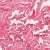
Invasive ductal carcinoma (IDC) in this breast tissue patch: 0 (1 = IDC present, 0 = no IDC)